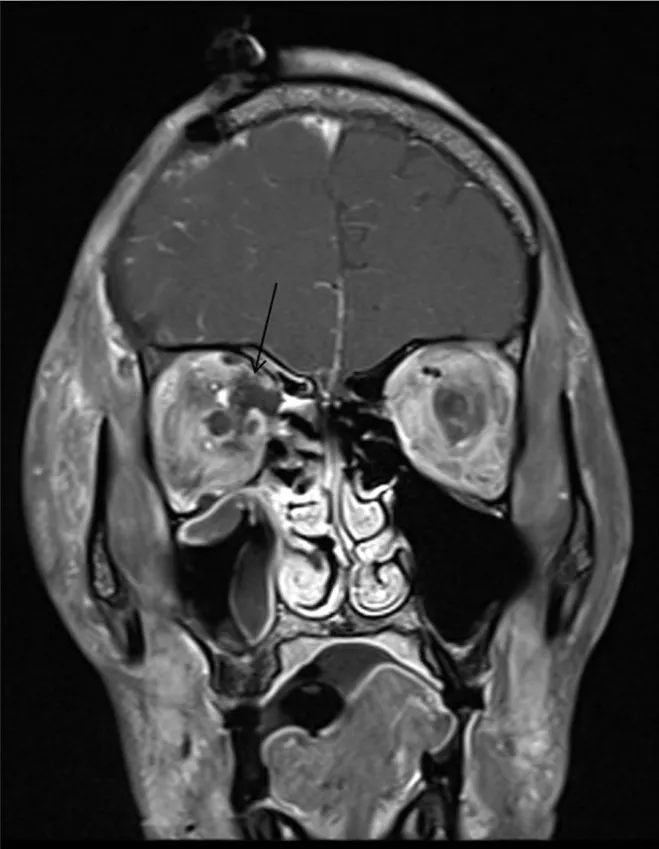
Coronal T1 post contrast shows right intra-orbital collection (arrows).
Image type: radiology (mri)